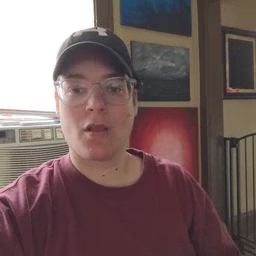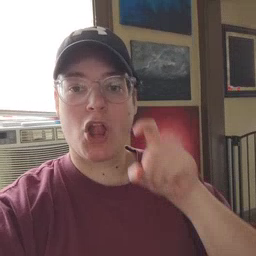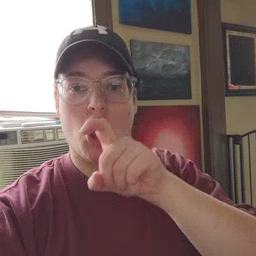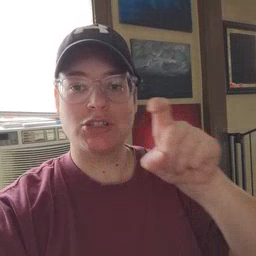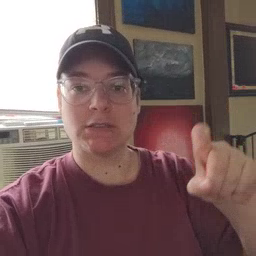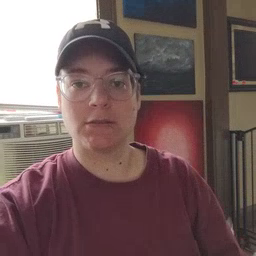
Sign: closet